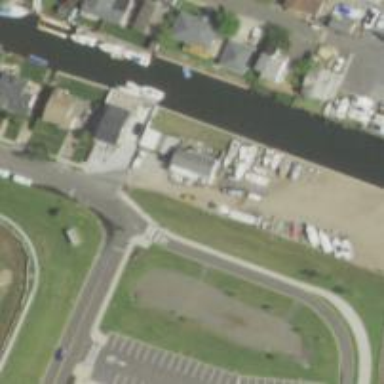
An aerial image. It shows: Boatyard located near waterway.